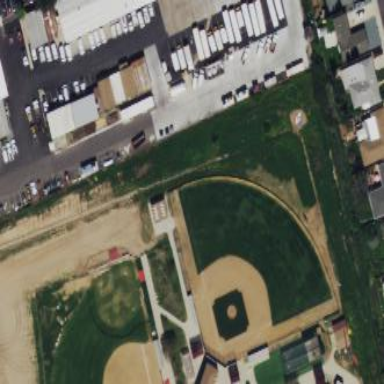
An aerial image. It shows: Baseball pitch for leisure land.